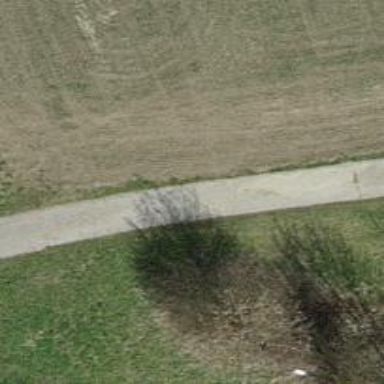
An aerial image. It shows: Well-maintained track road of grade 1.